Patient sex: M
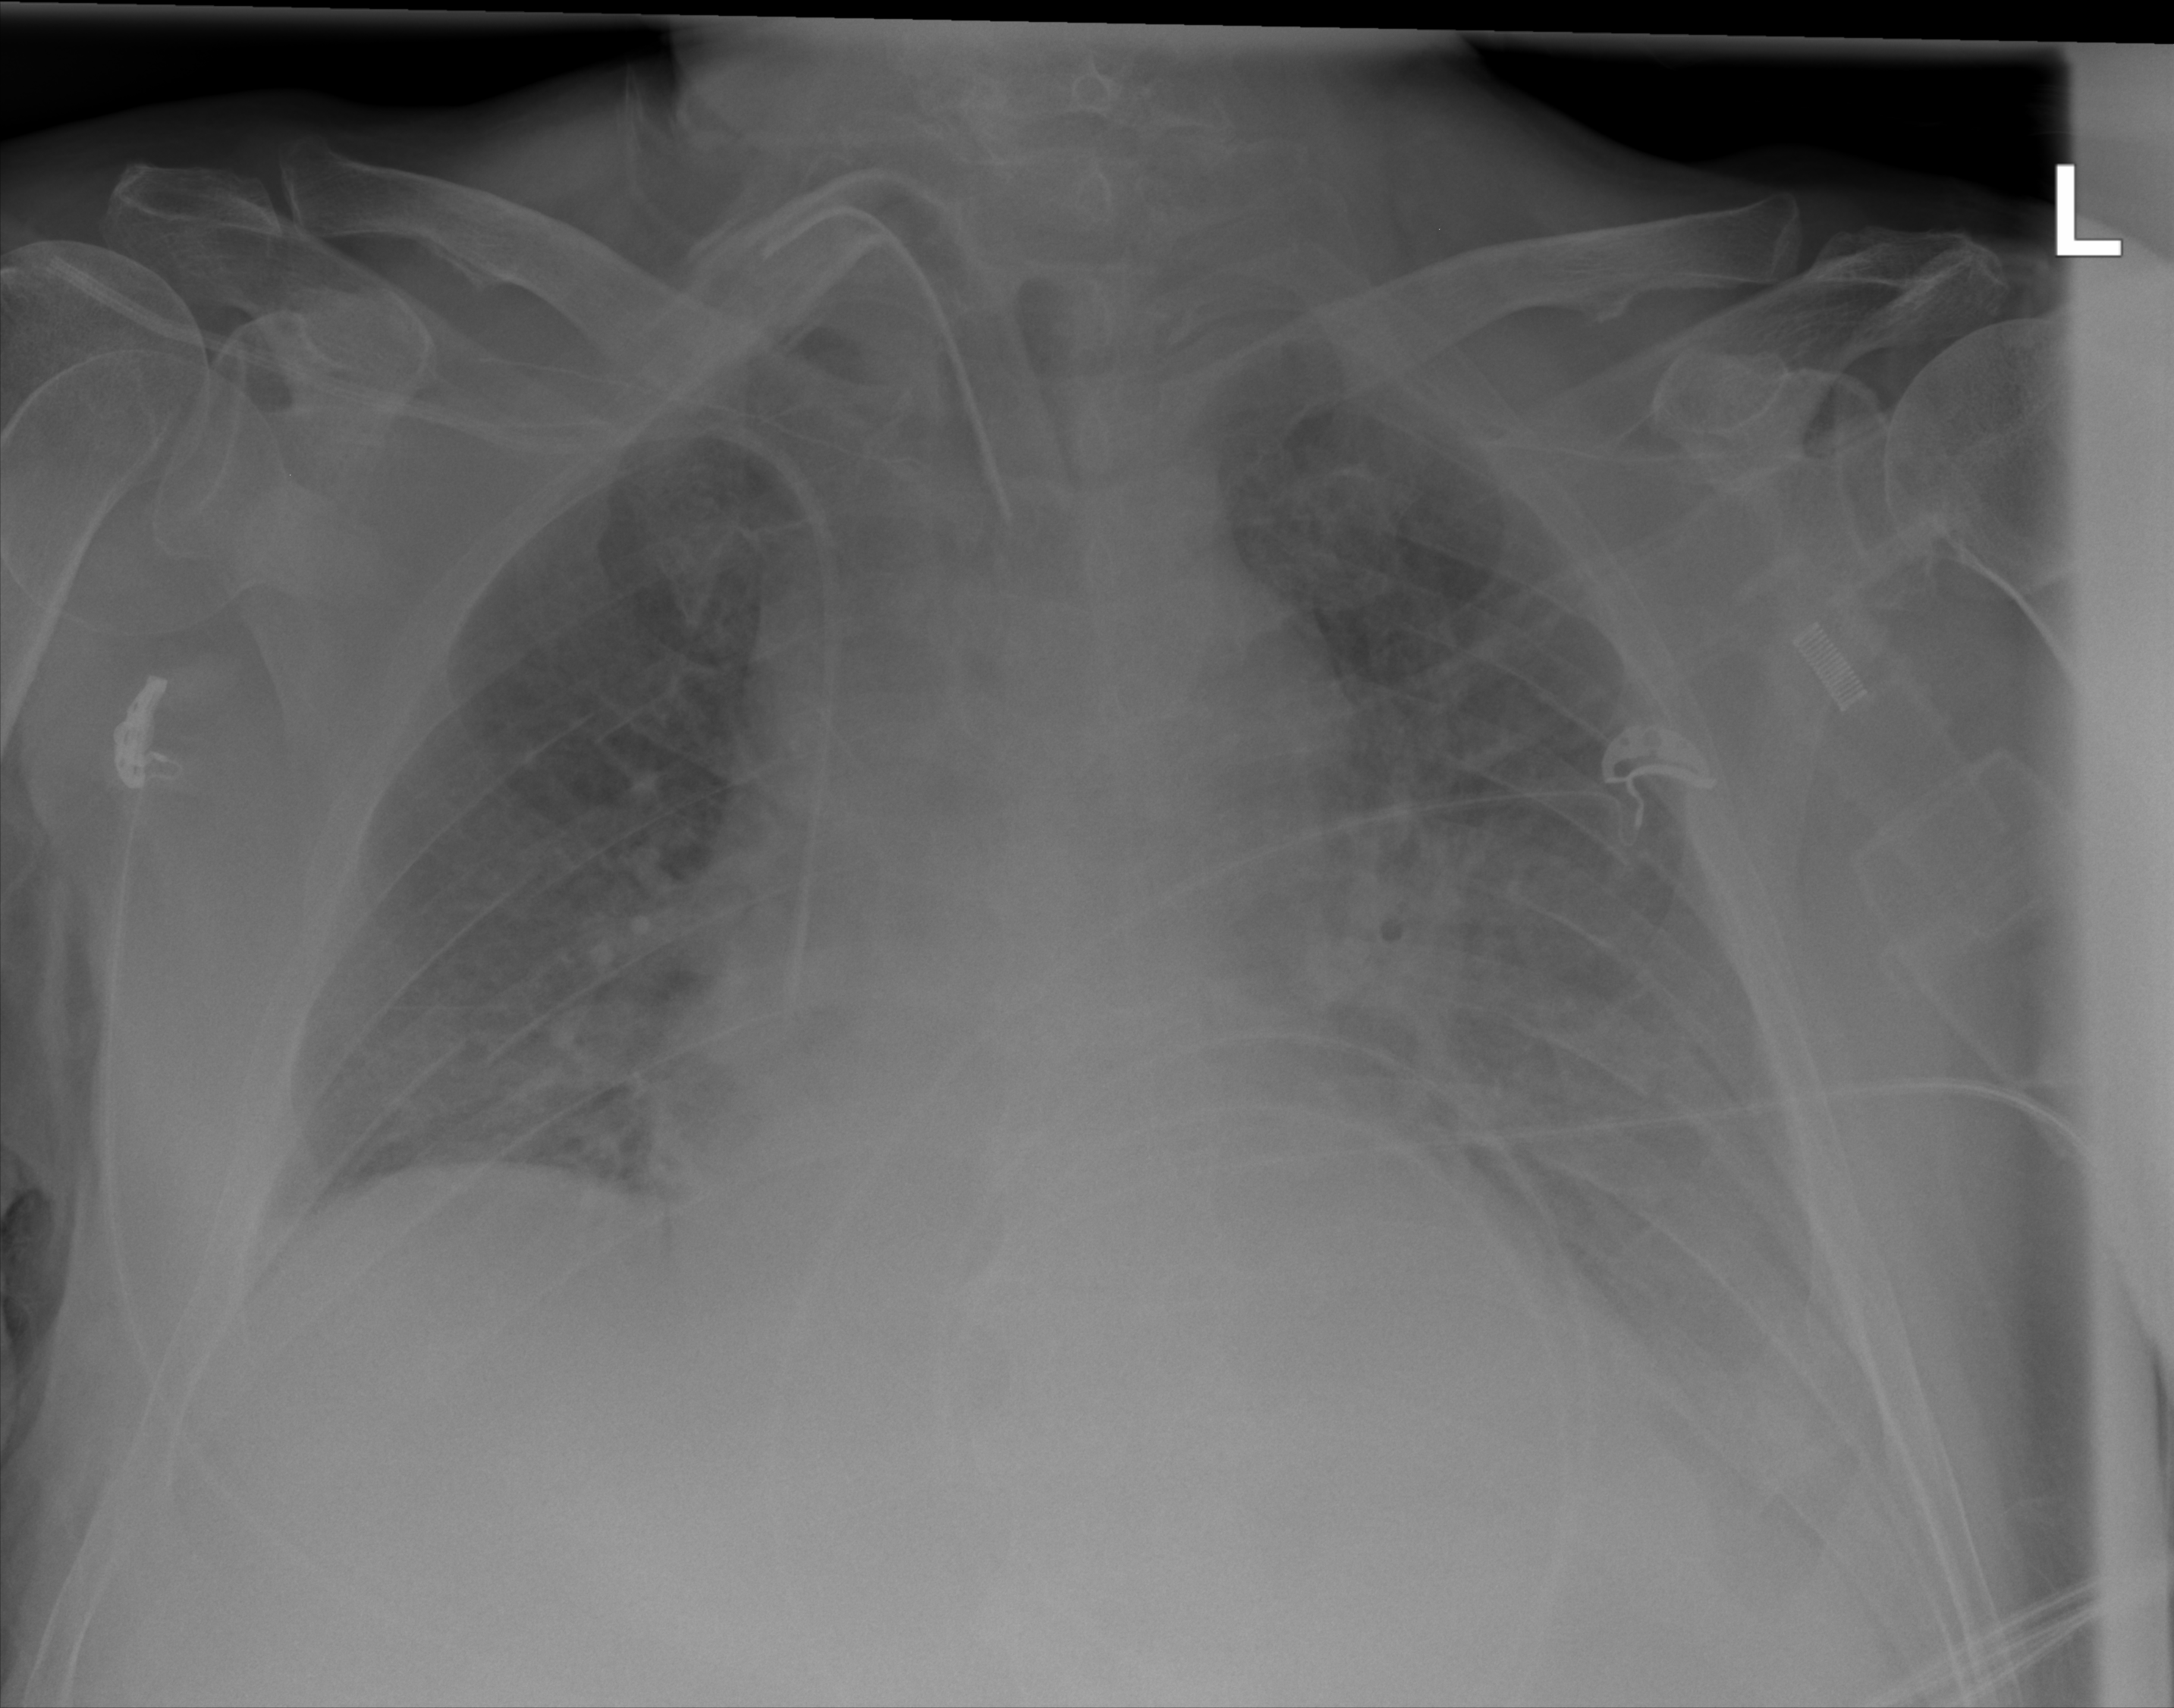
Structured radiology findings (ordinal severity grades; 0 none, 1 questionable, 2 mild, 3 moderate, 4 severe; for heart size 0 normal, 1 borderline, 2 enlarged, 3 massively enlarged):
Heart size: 2
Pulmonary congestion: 2
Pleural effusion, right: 0
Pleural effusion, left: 2
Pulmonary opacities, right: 0
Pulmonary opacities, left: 2
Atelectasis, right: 0
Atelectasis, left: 2